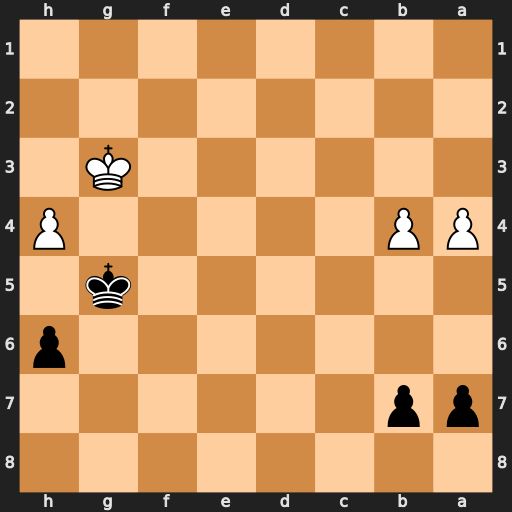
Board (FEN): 8/pp6/7p/6k1/PP5P/6K1/8/8
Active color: b
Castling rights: -
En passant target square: -
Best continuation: Kf5 Kf3 h5 b5 b6